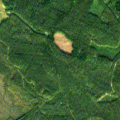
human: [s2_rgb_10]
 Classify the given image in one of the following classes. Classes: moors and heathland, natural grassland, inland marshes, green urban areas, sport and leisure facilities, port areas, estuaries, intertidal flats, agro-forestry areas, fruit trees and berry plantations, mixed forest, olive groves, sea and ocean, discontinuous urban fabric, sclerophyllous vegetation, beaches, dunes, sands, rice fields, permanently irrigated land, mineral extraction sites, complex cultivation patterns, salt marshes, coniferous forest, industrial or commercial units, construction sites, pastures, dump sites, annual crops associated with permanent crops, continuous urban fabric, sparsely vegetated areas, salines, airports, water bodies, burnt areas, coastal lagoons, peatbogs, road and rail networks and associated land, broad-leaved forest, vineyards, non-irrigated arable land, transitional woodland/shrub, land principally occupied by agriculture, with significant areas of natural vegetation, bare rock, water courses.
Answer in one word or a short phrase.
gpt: coniferous forest, transitional woodland/shrub